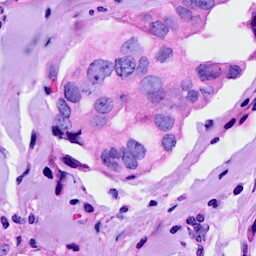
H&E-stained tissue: Breast